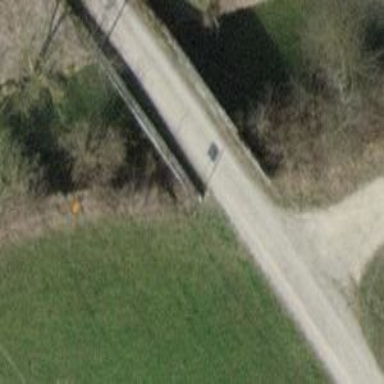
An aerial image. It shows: Track road with grade2 bridge.